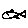
Label: fish